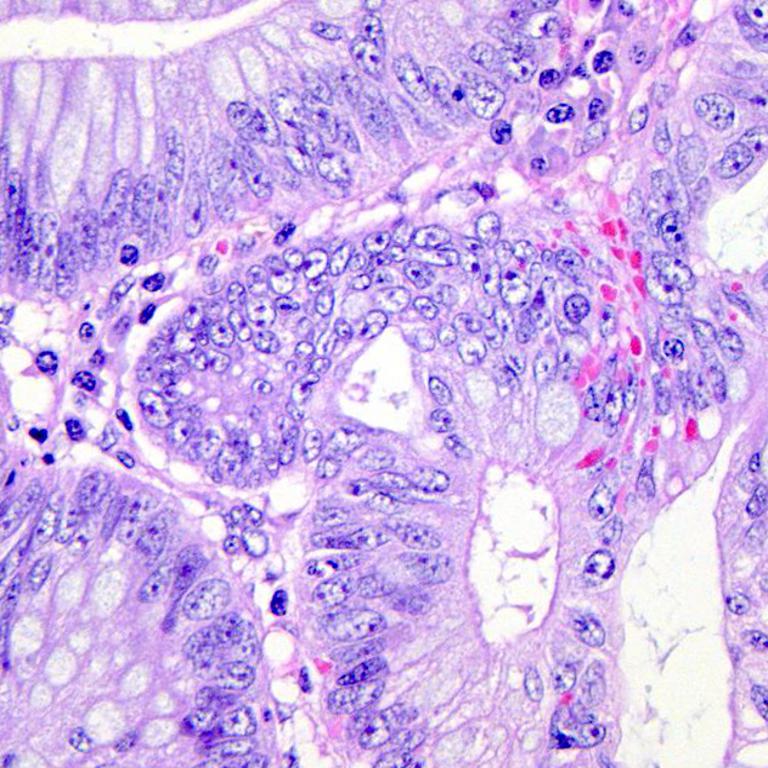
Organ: colon
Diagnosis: adenocarcinomas